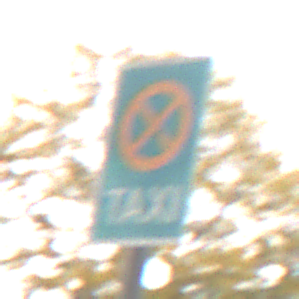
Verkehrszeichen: Taxenstand
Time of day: MorningAfternoon
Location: Outdoor (Nature)
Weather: Overcast
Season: Autumn
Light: Natural